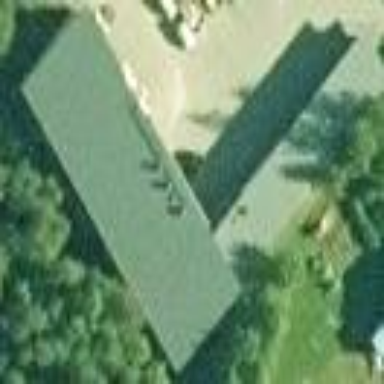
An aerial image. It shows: Commercial building.